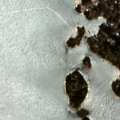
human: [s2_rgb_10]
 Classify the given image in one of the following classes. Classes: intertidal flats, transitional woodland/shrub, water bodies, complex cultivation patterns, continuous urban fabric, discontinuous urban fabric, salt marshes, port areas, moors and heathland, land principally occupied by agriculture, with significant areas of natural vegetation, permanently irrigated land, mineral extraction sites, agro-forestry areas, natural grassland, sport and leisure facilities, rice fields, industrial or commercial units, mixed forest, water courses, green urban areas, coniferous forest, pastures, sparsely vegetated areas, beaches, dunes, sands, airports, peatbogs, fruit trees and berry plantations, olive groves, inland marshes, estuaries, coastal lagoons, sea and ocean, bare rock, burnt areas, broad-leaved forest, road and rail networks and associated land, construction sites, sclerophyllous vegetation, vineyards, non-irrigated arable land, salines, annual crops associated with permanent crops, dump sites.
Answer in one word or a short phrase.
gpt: discontinuous urban fabric, coniferous forest, mixed forest, sea and ocean